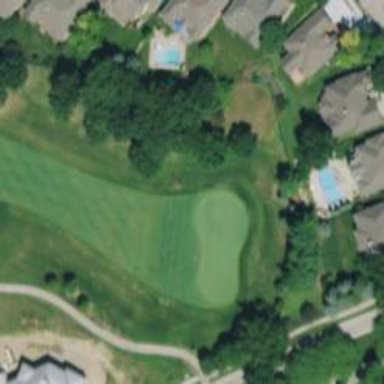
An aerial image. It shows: Golf hole.